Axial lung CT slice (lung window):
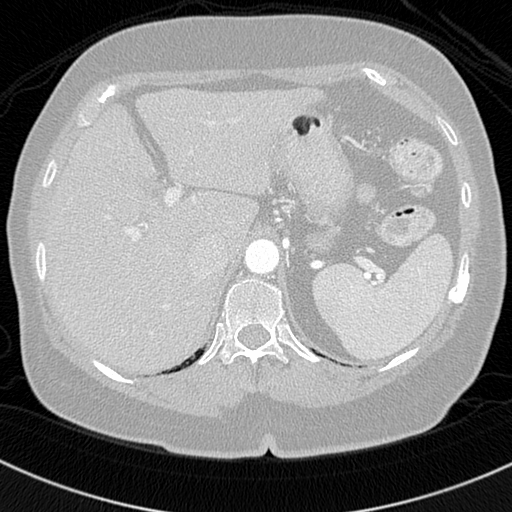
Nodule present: no